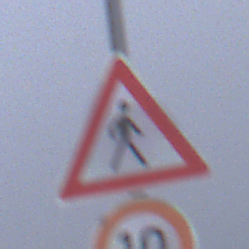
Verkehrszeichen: FussgaengerLinks
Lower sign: Geschwindigkeit10
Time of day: SunriseSunset
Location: Outdoor (Beach)
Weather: Overcast
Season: NotSpecified
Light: Natural